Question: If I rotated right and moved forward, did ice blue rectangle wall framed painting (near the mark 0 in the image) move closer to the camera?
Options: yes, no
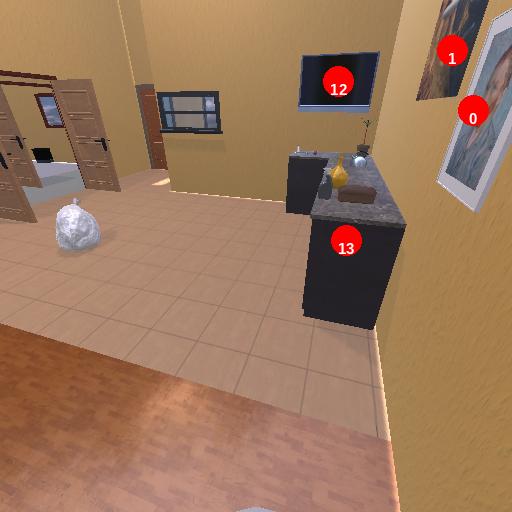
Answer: yes